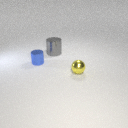
small blue metal cylinder to the left of large gray metal cylinder